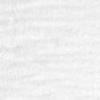
Label: no_change